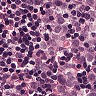
Metastatic tissue present: yes